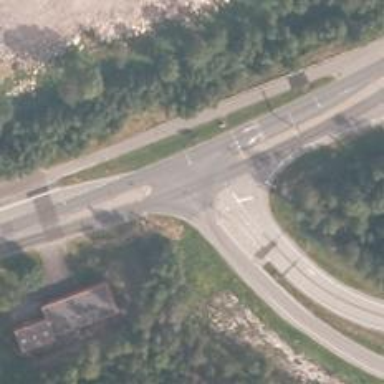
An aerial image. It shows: Asphalt trunk link road.